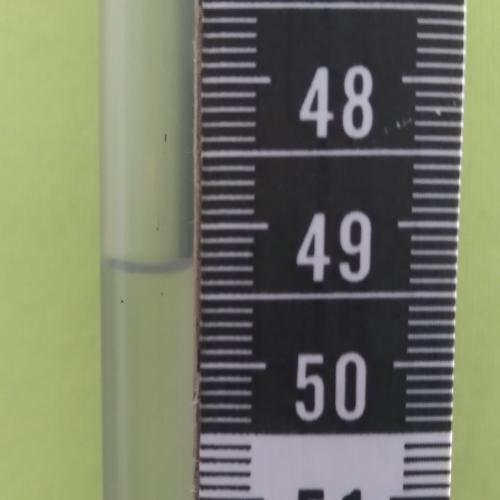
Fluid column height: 49.3 cm